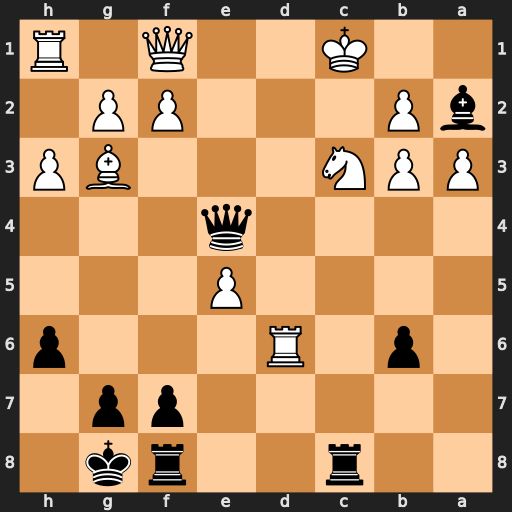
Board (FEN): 2r2rk1/5pp1/1p1R3p/4P3/4q3/PPN3BP/bP3PP1/2K2Q1R
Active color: b
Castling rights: -
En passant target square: -
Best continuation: Qb1+ Kd2 Qxb2+